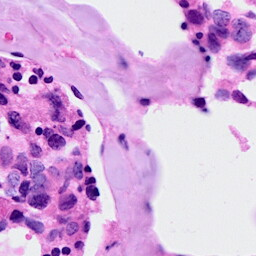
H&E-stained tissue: Breast